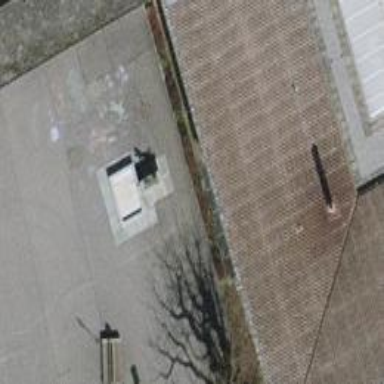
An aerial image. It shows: Statue is seen in the image.